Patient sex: F
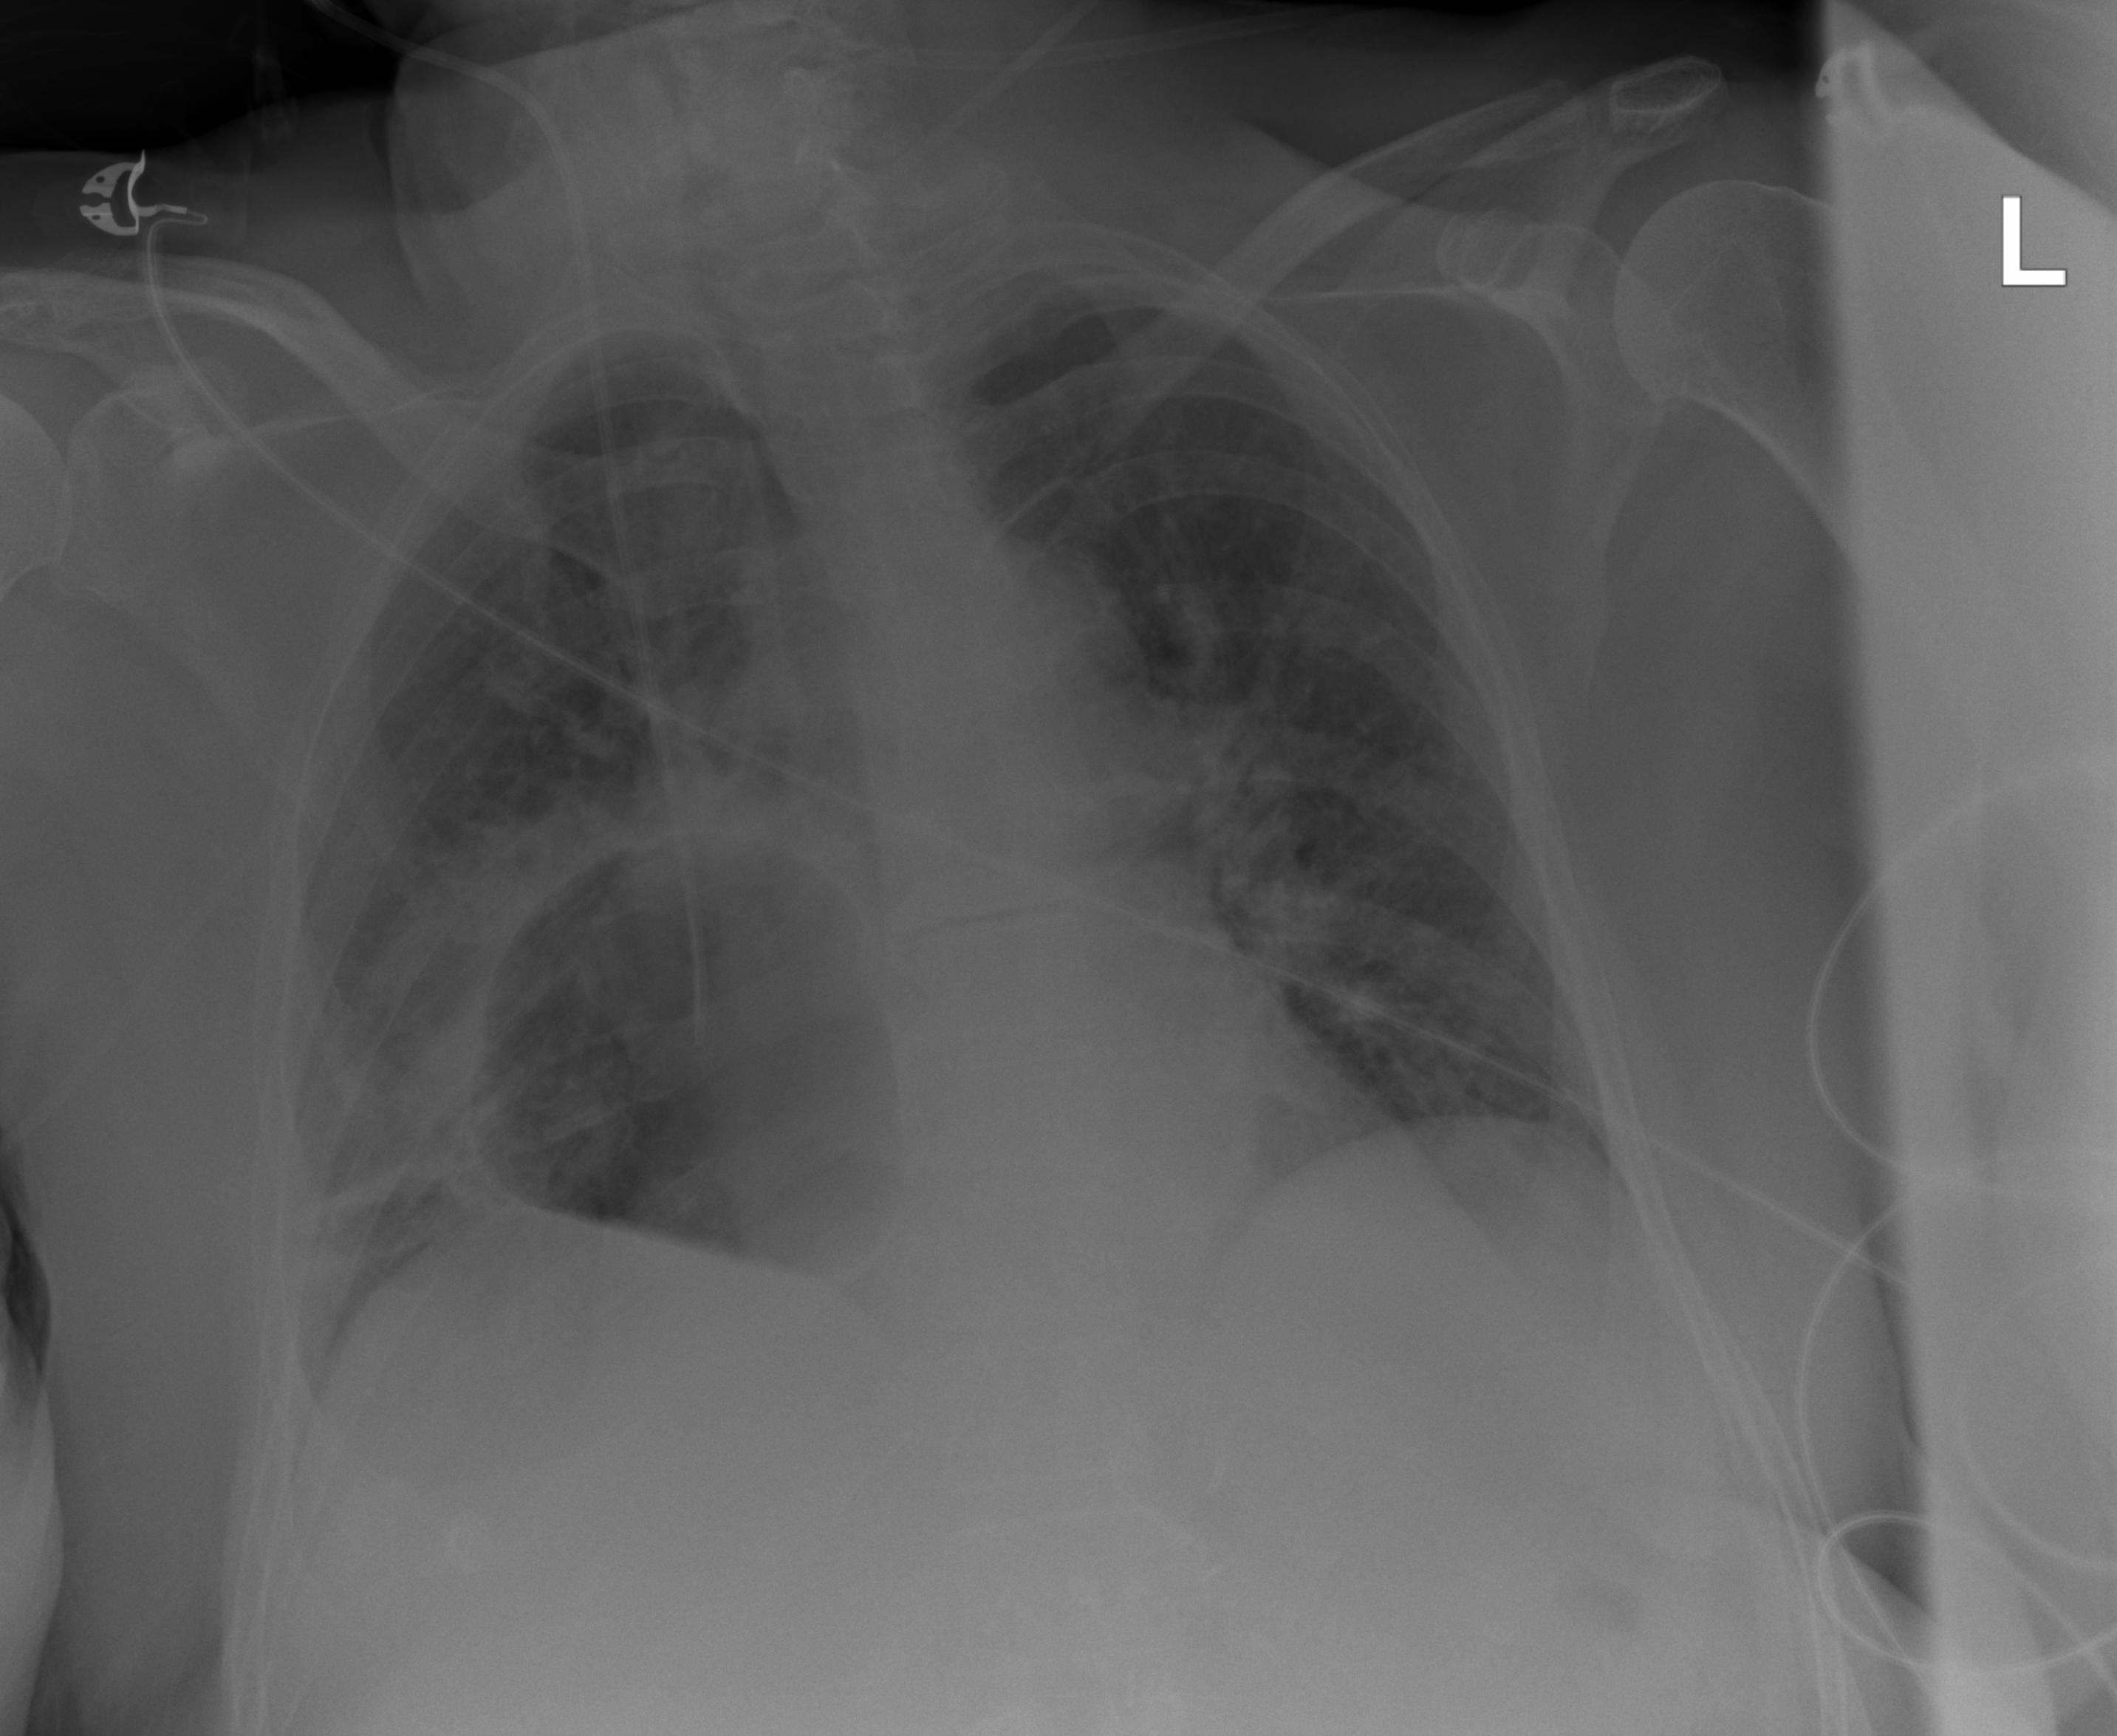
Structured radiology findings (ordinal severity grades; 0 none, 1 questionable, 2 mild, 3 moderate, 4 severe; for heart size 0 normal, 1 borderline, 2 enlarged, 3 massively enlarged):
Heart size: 0
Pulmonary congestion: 0
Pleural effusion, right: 0
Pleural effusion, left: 0
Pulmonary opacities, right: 0
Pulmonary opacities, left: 0
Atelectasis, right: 2
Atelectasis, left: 0